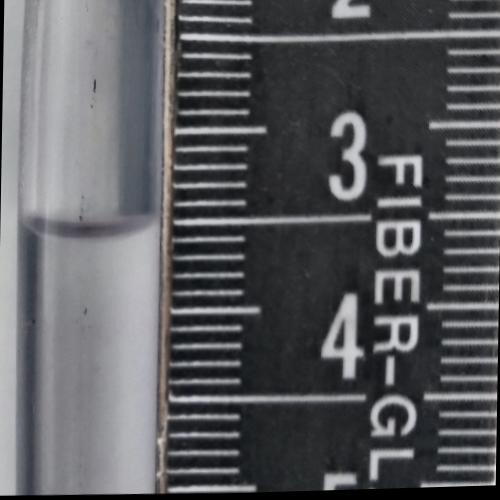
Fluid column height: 3.5 cm